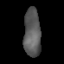
Tissue: lung
Cell type: Myeloid cells
Senescence score: 0.5752
Nuclear area (px): 793
Mean DAPI intensity: 90.852